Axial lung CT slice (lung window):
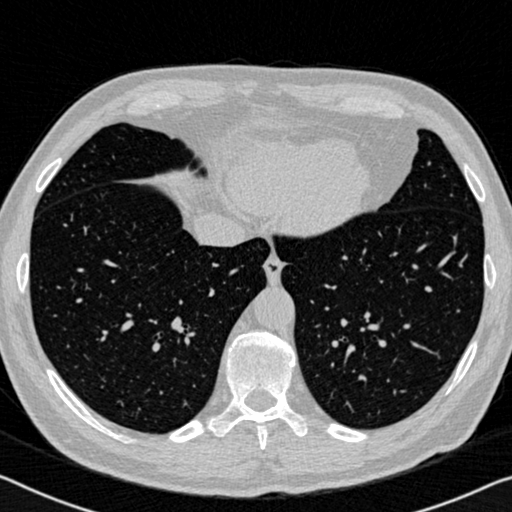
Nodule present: no